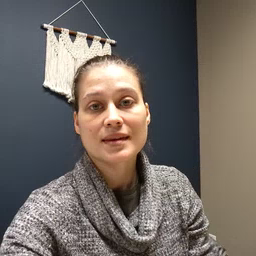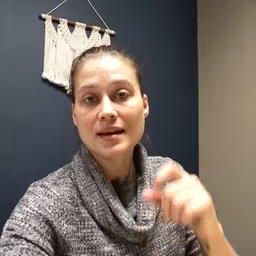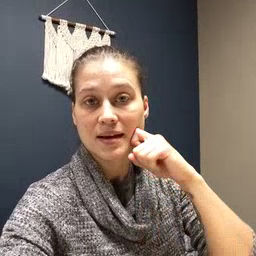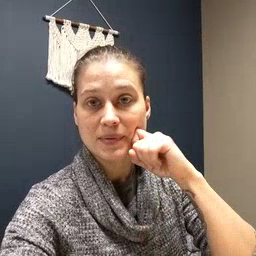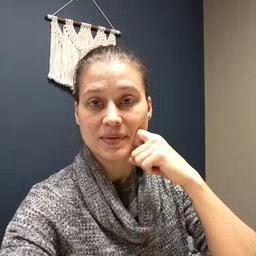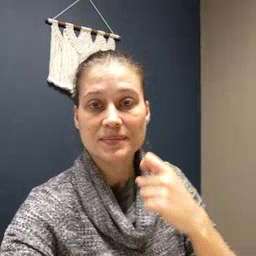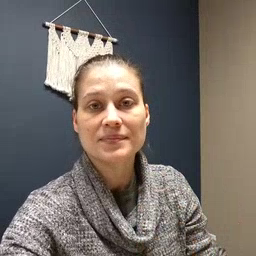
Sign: apple